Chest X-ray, PA view. Patient: 56 years old, sex F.
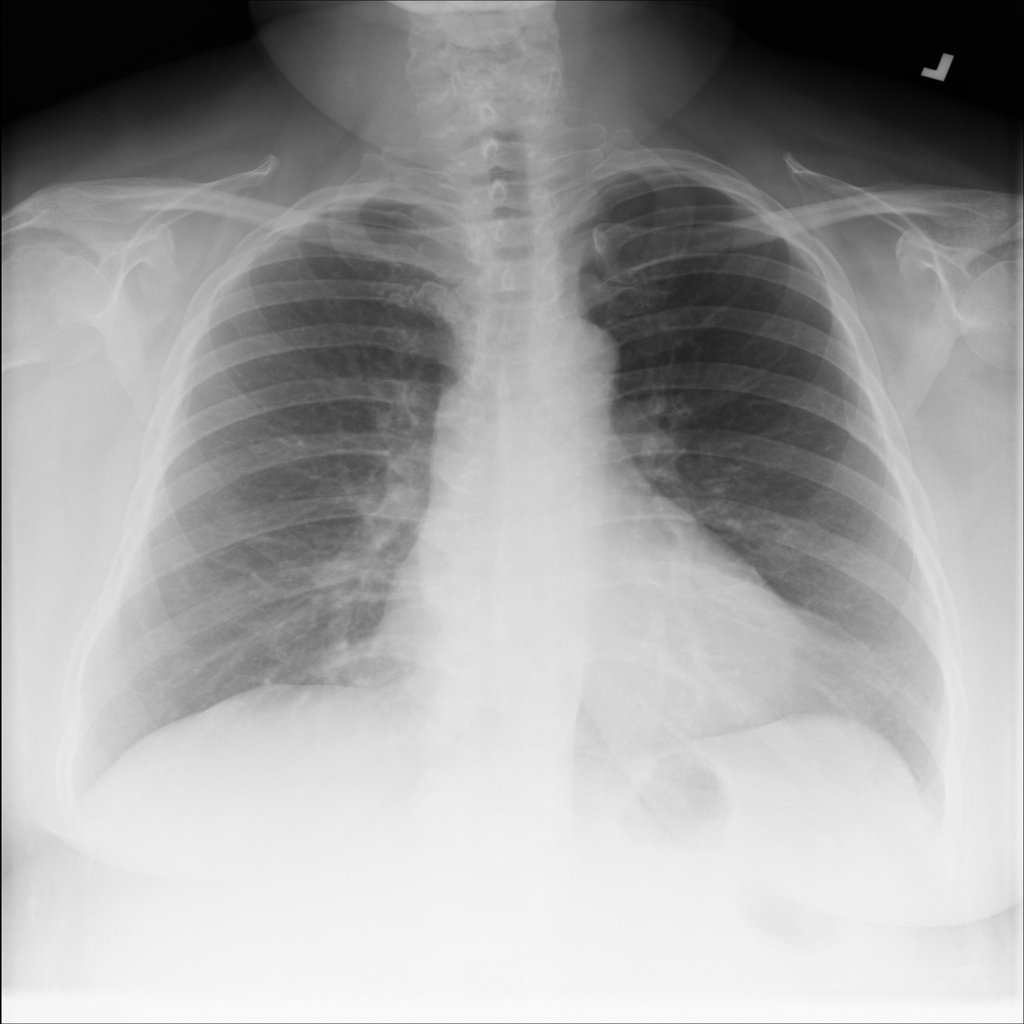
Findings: No Finding